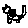
Label: cat